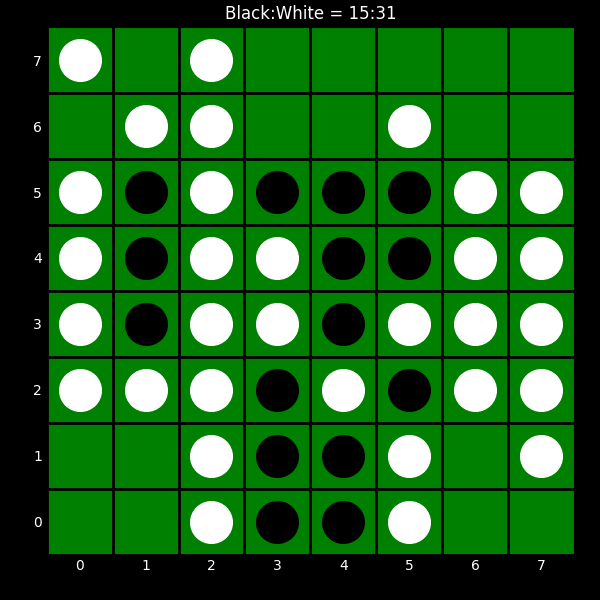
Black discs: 15
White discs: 31